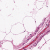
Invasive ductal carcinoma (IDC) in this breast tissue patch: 0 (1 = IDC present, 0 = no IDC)